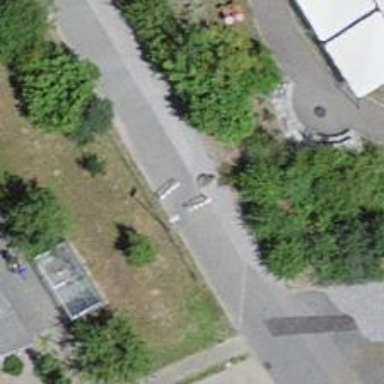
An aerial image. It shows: Double cycle barrier is in place.